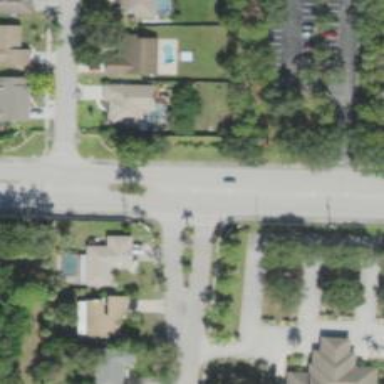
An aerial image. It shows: Residential road.